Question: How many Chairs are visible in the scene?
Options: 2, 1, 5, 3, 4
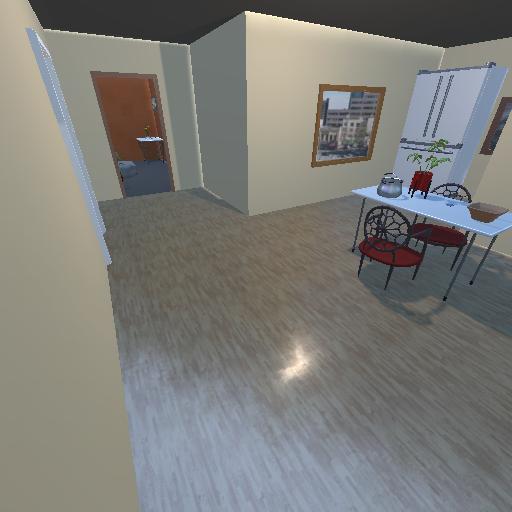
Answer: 2